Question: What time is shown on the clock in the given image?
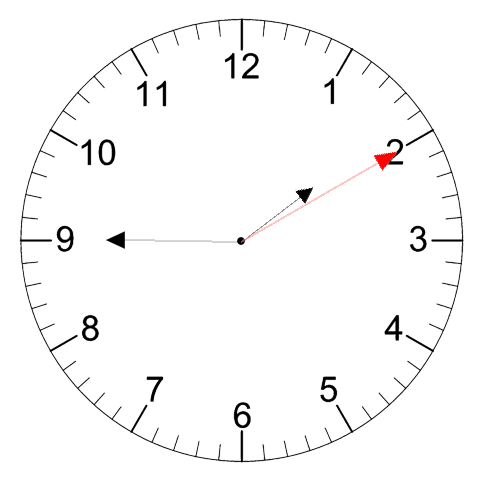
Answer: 01:45:10